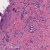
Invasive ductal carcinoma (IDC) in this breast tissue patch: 1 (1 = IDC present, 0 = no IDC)